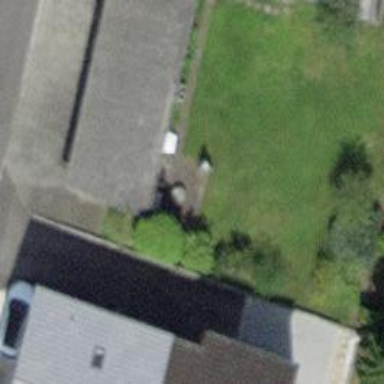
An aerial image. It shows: Garage building.